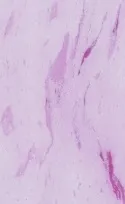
Pathological examinations. B: Histological examination (hematoxylin and eosin staining). Most of the tumor was disappeared by vitrification and fibrosis.
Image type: pathology (h&e)